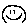
Label: smiley face